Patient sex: M
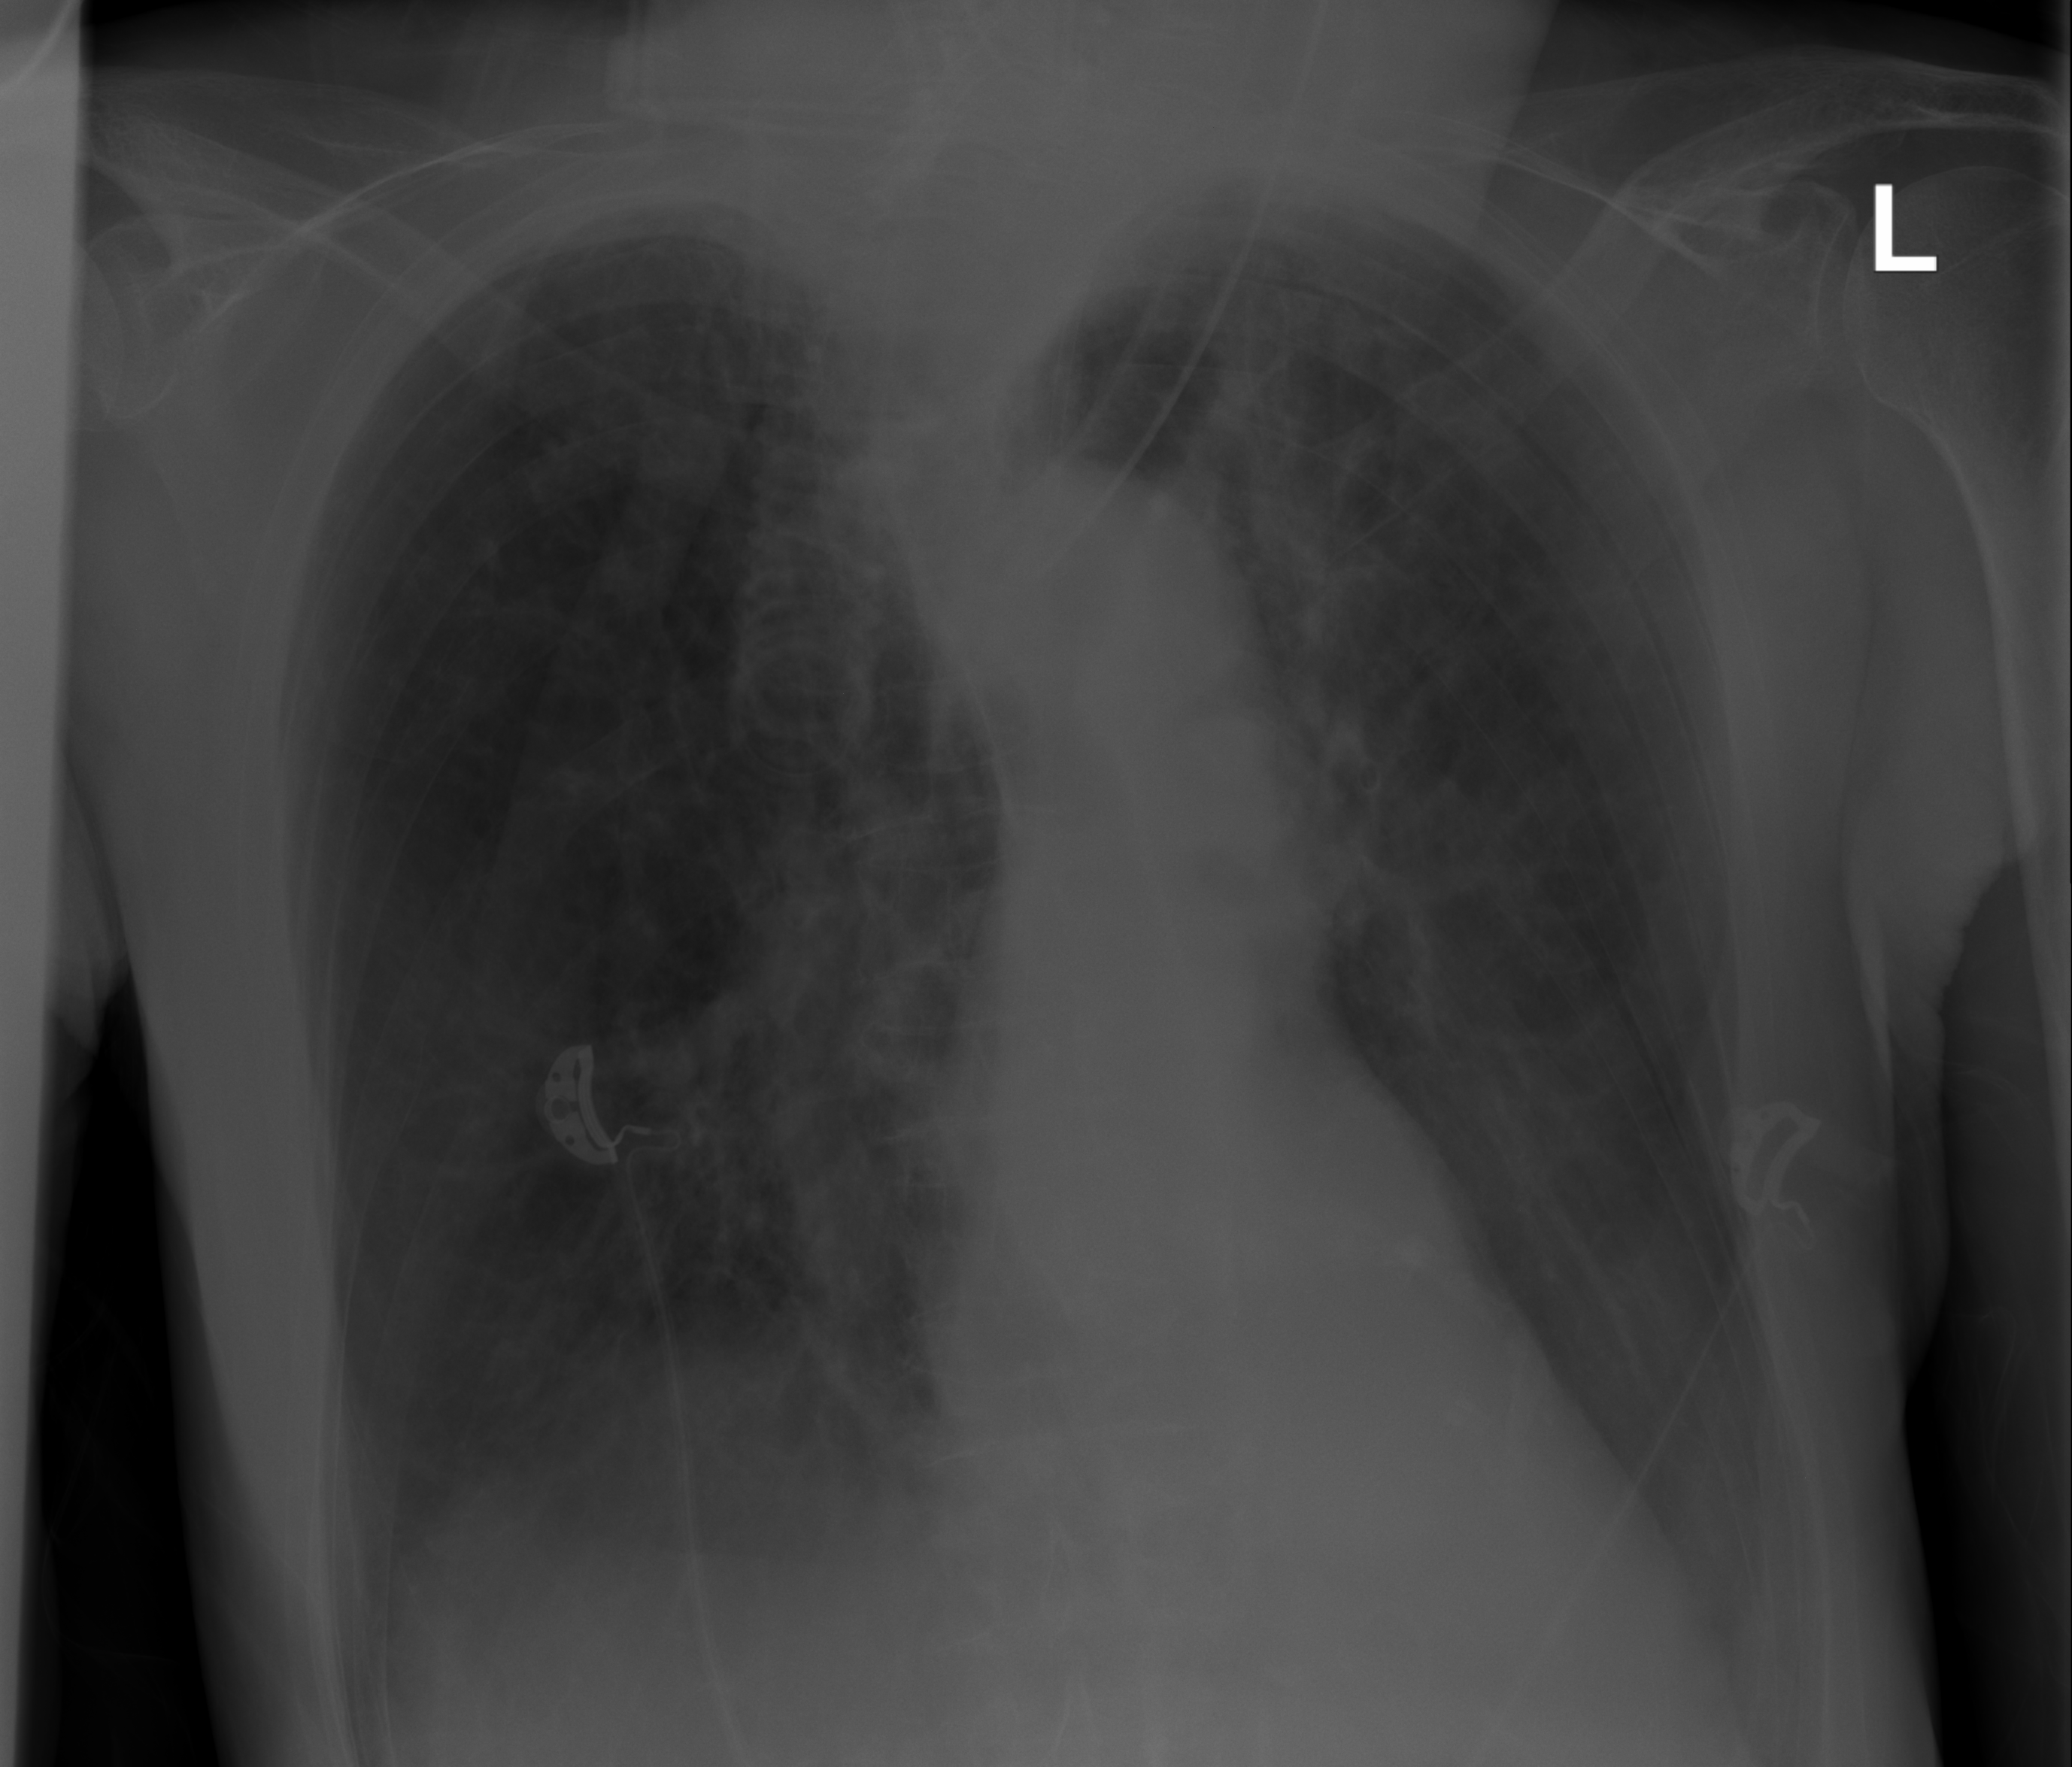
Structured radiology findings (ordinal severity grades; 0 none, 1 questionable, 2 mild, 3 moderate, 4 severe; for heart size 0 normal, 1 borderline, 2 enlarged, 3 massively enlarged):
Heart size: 0
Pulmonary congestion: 0
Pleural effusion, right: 0
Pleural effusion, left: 0
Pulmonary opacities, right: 0
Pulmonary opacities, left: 0
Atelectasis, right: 2
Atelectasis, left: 2